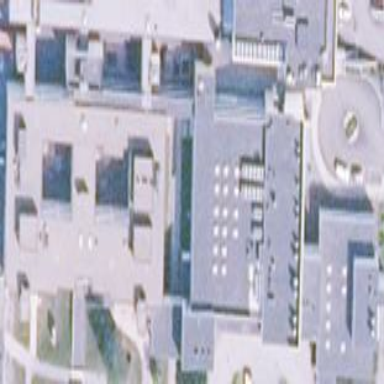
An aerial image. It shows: Hospital providing healthcare services.